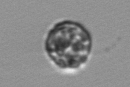
Label: coccolithophorid